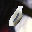
Label: 0